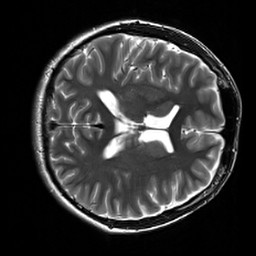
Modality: T2w
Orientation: axial
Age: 18
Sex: male
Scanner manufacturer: siemens
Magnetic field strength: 3 T
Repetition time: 7 s
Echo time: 0.09 s